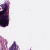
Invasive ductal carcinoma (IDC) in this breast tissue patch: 0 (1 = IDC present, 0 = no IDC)